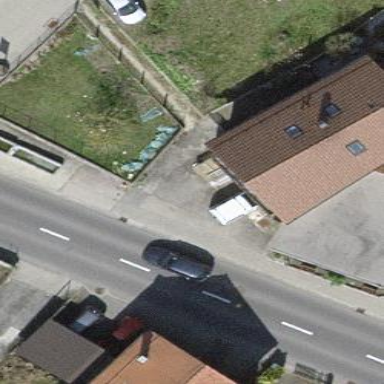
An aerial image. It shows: Simple house.